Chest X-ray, PA view. Patient: 14 years old, sex F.
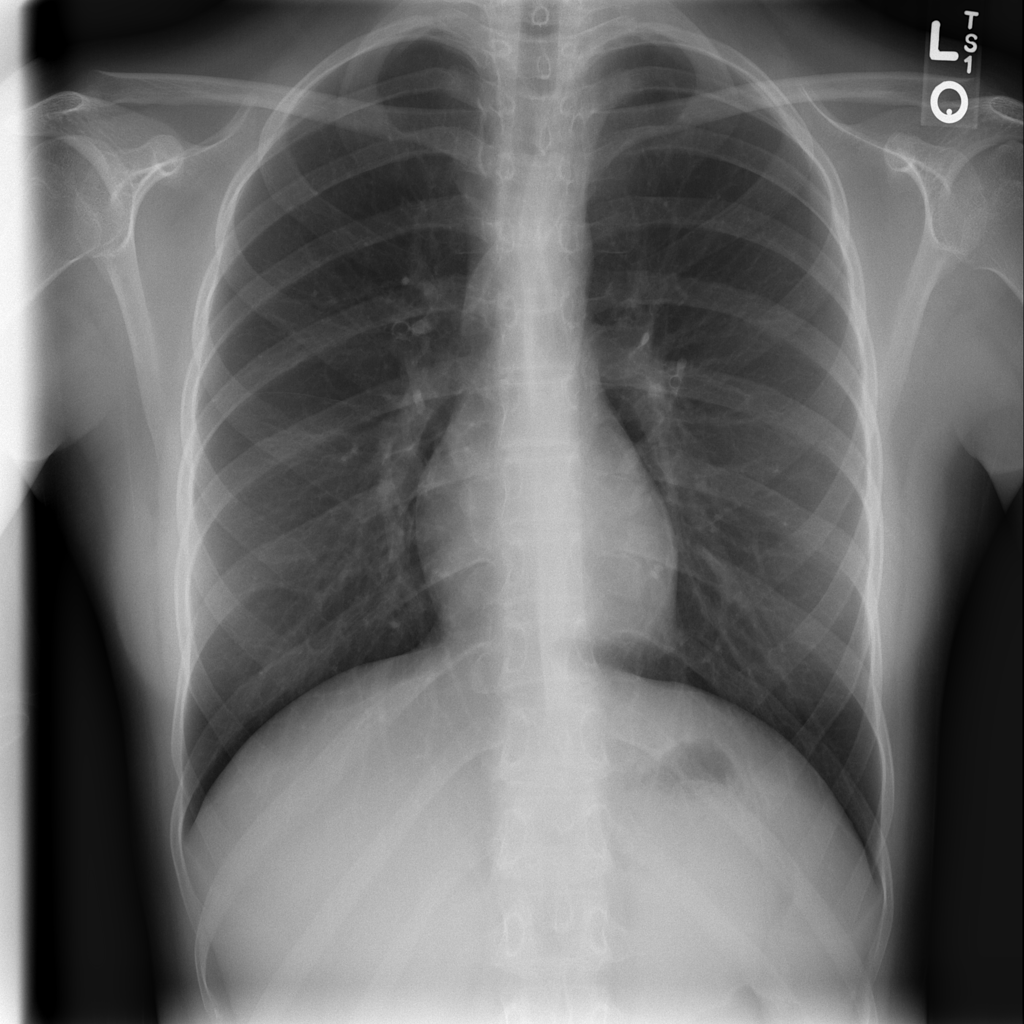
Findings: No Finding